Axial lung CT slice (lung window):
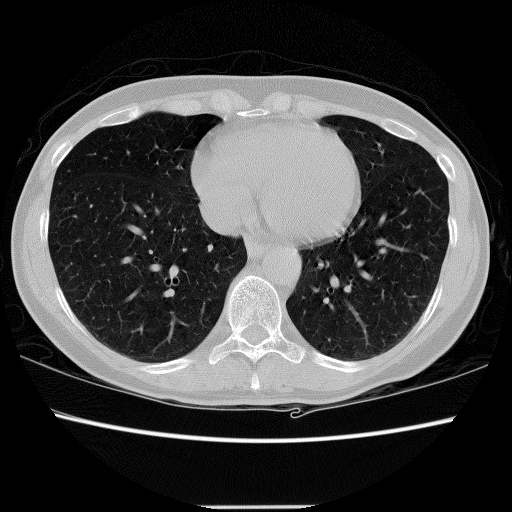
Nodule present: no